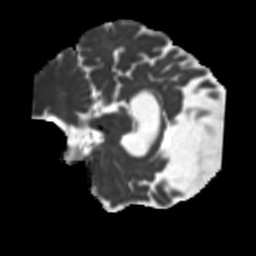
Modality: MD
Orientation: sagittal
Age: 62
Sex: female
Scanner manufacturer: siemens
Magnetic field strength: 3 T
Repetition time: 5.25 s
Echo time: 0.08 s